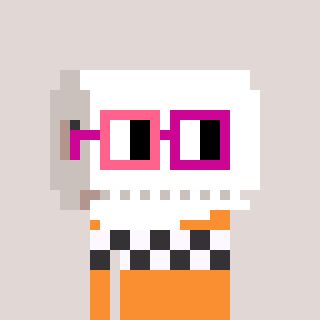
a pixel art character with square pink and red glasses, a toiletpaper-full-shaped head and a orange-colored body on a warm background